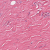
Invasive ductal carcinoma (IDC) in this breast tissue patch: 0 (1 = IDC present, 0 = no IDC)